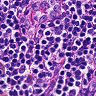
Metastatic tissue present: no